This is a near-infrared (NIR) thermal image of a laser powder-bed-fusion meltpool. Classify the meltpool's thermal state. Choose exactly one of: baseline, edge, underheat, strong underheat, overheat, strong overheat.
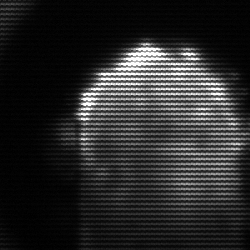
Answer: baseline